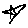
Label: star